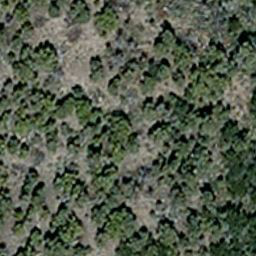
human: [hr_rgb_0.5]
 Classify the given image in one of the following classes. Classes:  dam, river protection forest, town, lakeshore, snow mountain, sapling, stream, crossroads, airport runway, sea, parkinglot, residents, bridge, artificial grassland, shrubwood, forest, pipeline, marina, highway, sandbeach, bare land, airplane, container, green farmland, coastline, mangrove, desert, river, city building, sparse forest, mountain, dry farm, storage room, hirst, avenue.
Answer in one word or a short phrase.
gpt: sparse forest